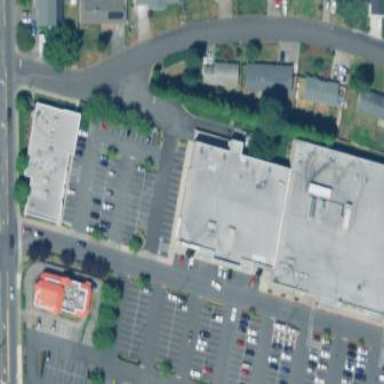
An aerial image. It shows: Building.